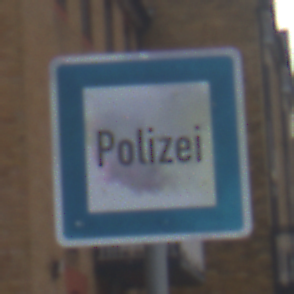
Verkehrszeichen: Polizei
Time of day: MorningAfternoon
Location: Outdoor (Urban)
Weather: Overcast
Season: NotSpecified
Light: Natural